Question: Using JQGrid 4.5.4
I have a requirement to have both vertical scrollbar on my JQGrid on both the left and right.
Sample mockup:

Is this possible? I have searched extensively and found an example of two horizontal scrollbars, but I was unable to find an example of two vertical scrollbars on both left and right sides of the JQGrid.
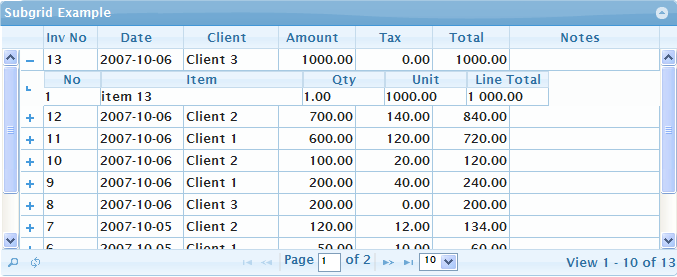
Answer: I made some modifications based on hect0r90's answer. This function is called whenever the grid is initialized, in case content changes. There WILL be a problem with this solution if a horizontal scrollbar is present. I did not fix it because this is not an issue for me.
'''
function FormatLeftVerticalScrollbar() {
var leftScrollID = 'leftScroll';
var leftScrollContainerID = 'leftScrollContainer';
//Get the body and header
var jqgridBody = $(".ui-jqgrid-bdiv");
var jqgridHeader = $(".ui-state-default.ui-jqgrid-hdiv");
//See if the scrollbar and container already exist
var leftScroll = $("#" + leftScrollID);
var leftScrollContainer = $("#" + leftScrollContainerID);
//Add a new div with another div inside for the left scrollbar
if(leftScroll == null ||
leftScroll.length == 0)
{
jqgridHeader.after(
'<div id="' + leftScrollID + '" style="z-index:1000; position:absolute; height:' + jqgridBody.height() + 'px; overflow:scroll; width:17px;">' +
'<div id="' + leftScrollContainerID + '" style=" width:30px;"></div>' +
'</div>');
leftScroll = $("#" + leftScrollID);
leftScrollContainer = $("#" + leftScrollContainerID);
}
//Set scroll content height to the height of the content
var contentHeight = jqgridBody[0].scrollHeight;
$("#" + leftScrollContainerID).height(contentHeight);
//Syncronize both scrollbars
jqgridBody.scroll(function () {
$("#" + leftScrollID).scrollTop(jqgridBody.scrollTop());
});
$("#" + leftScrollID).scroll(function () {
jqgridBody.scrollTop($("#" + leftScrollID).scrollTop());
});
}
'''
This is the best I could come up with until Oleg shows up with a better solution.